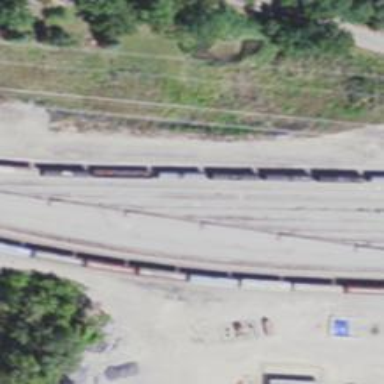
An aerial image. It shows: Railway yard in service.